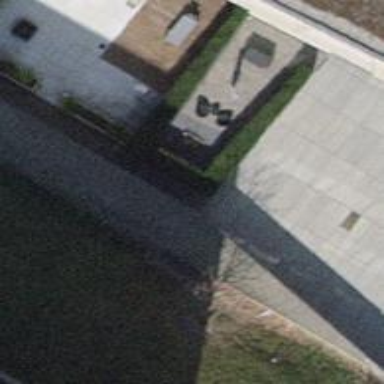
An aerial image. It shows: Retaining wall.